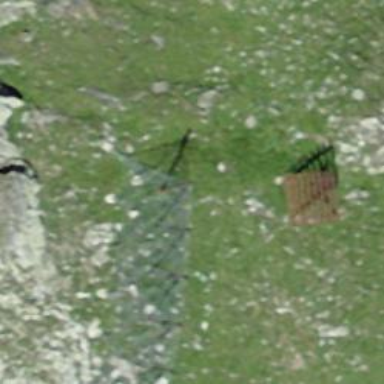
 designed to mitigate snow accumulations in specific area."